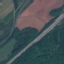
Land use / land cover class: Highway